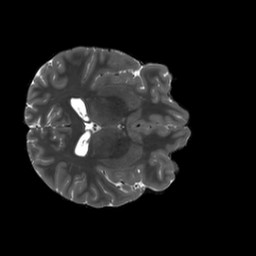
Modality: T2w
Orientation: axial
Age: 25
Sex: female
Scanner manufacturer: siemens
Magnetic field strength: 3 T
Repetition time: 3.2 s
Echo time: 0.566 s